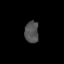
Tissue: skin
Cell type: Epithelial cells
Senescence score: 0.2031
Nuclear area (px): 300
Mean DAPI intensity: 81.14